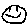
Label: smiley face